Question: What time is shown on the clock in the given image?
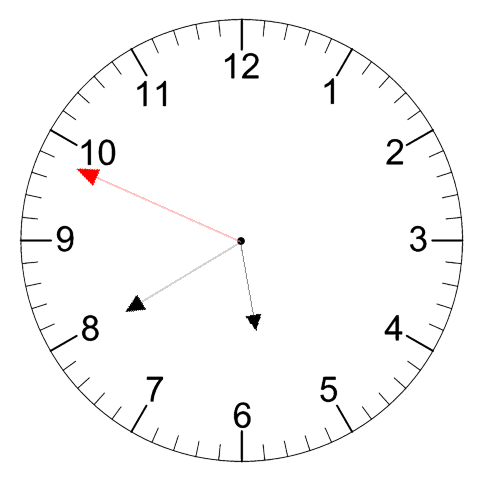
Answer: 05:39:49